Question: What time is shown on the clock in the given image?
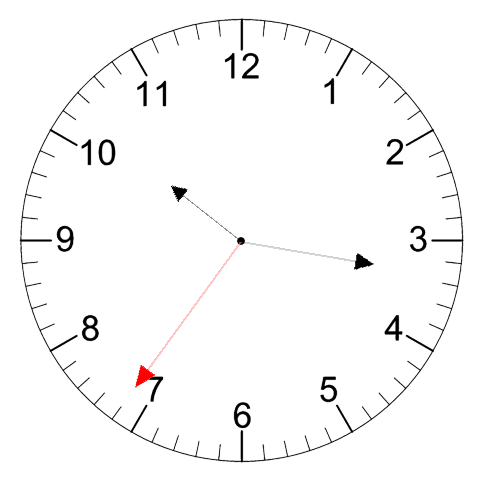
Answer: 10:16:36